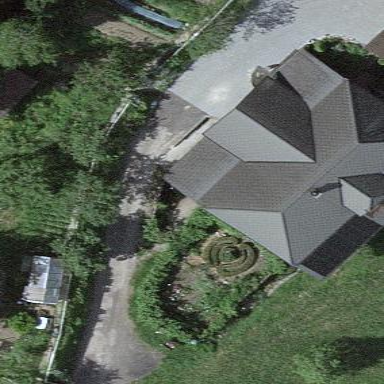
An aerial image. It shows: Farm building.